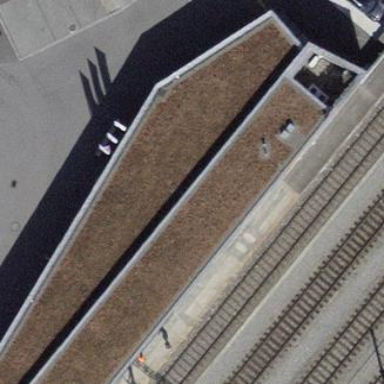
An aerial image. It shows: Train station building with flat roof.